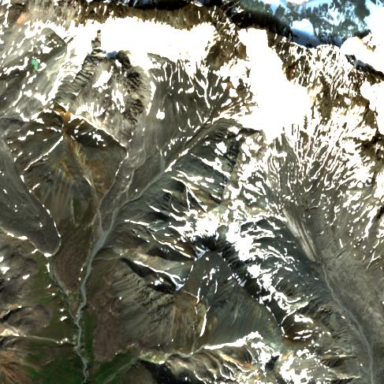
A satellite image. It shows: Majestic glacier in the distance.